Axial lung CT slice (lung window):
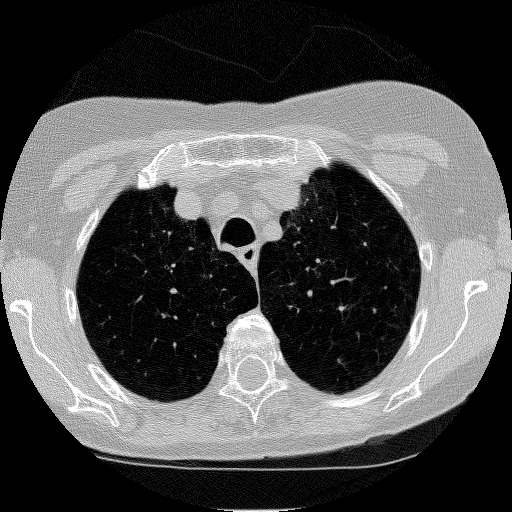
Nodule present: no